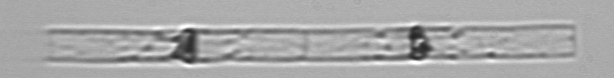
Label: Dactyliosolen_blavyanus